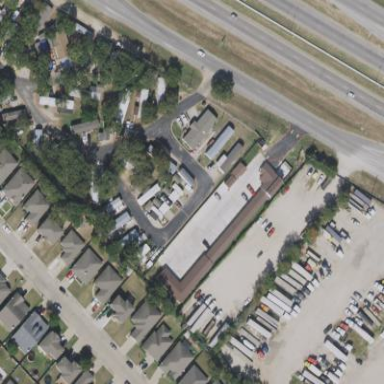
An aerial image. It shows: Commercial building serving as motel for tourists.